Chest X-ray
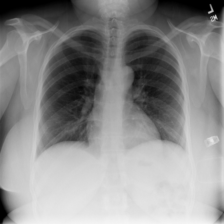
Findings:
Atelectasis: negative
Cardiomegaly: negative
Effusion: negative
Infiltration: negative
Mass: negative
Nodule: negative
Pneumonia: negative
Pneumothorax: negative
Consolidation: negative
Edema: negative
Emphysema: negative
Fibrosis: negative
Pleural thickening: negative
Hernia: negative